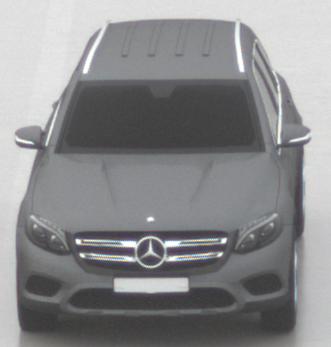
Make: Mercedes-Benz
Model: GLC 250
Detailed model: GLC (253)
Model produced from: 2015/09
Model produced until: 2018/05
Doors: 5
Color: gray
Road condition: wet road
Daytime: morning or afternoon
Contrast: low contrast